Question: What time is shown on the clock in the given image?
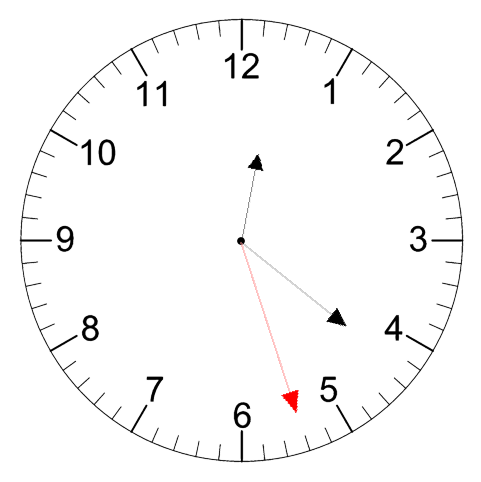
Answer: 12:21:27